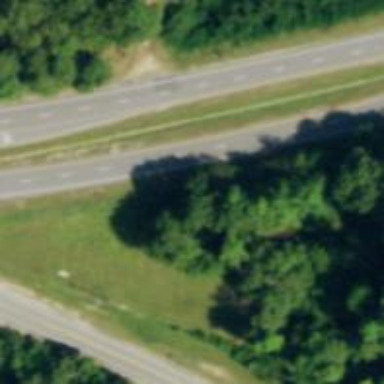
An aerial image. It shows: Primary highway with asphalt surface. It is dual carriageway.